Question: I want to implement the below in DocuSign using embedded signing:
Section 11.50(a) requires that signature manifestations have the printed name of the signer, the date and time the signature was executed and the reason for signing.
DocuSign provides this information at each signature location below the signer's signature image, as shown below.

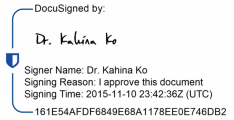
Answer: I believe the image you have above is of a Digital Signature not Electronic Signature. You would have to talk to your DocuSign Sales Person to get this feature for your account (or your Customer Support) and then when you use digital signature - you should see the above.